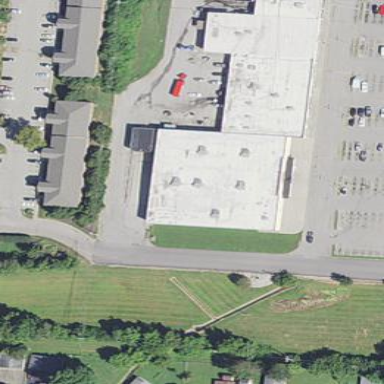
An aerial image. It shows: Commercial building.